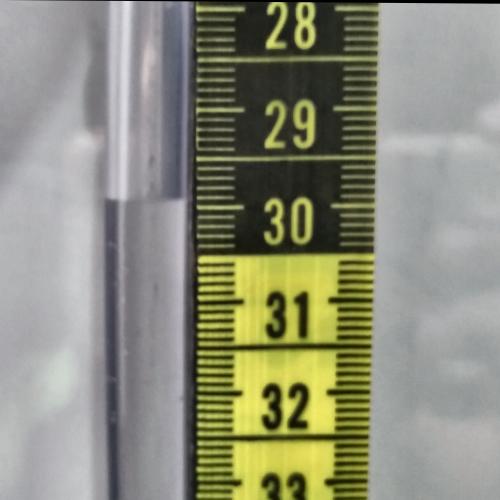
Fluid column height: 29.9 cm